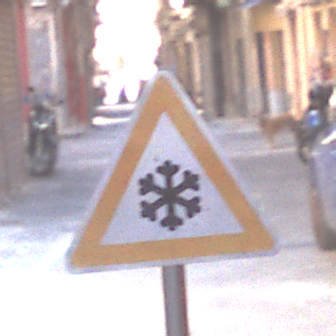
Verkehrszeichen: SchneeOderEisglaette
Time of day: MorningAfternoon
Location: Outdoor (Urban)
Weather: Clear
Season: NotSpecified
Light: Natural